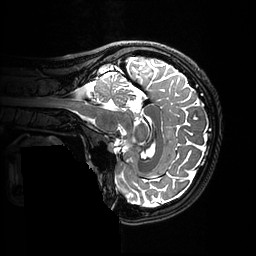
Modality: T2w
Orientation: sagittal
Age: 26
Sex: female
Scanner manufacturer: ge
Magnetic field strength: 3 T
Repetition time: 3.202 s
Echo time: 0.06711 s